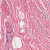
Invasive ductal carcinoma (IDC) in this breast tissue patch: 0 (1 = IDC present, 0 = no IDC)